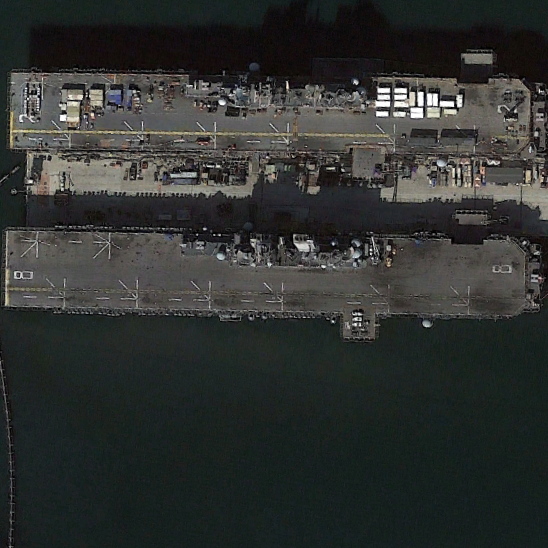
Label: Wasp-class_assault_ship